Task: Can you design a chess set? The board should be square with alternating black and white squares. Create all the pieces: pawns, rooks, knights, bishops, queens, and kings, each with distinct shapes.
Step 1637:
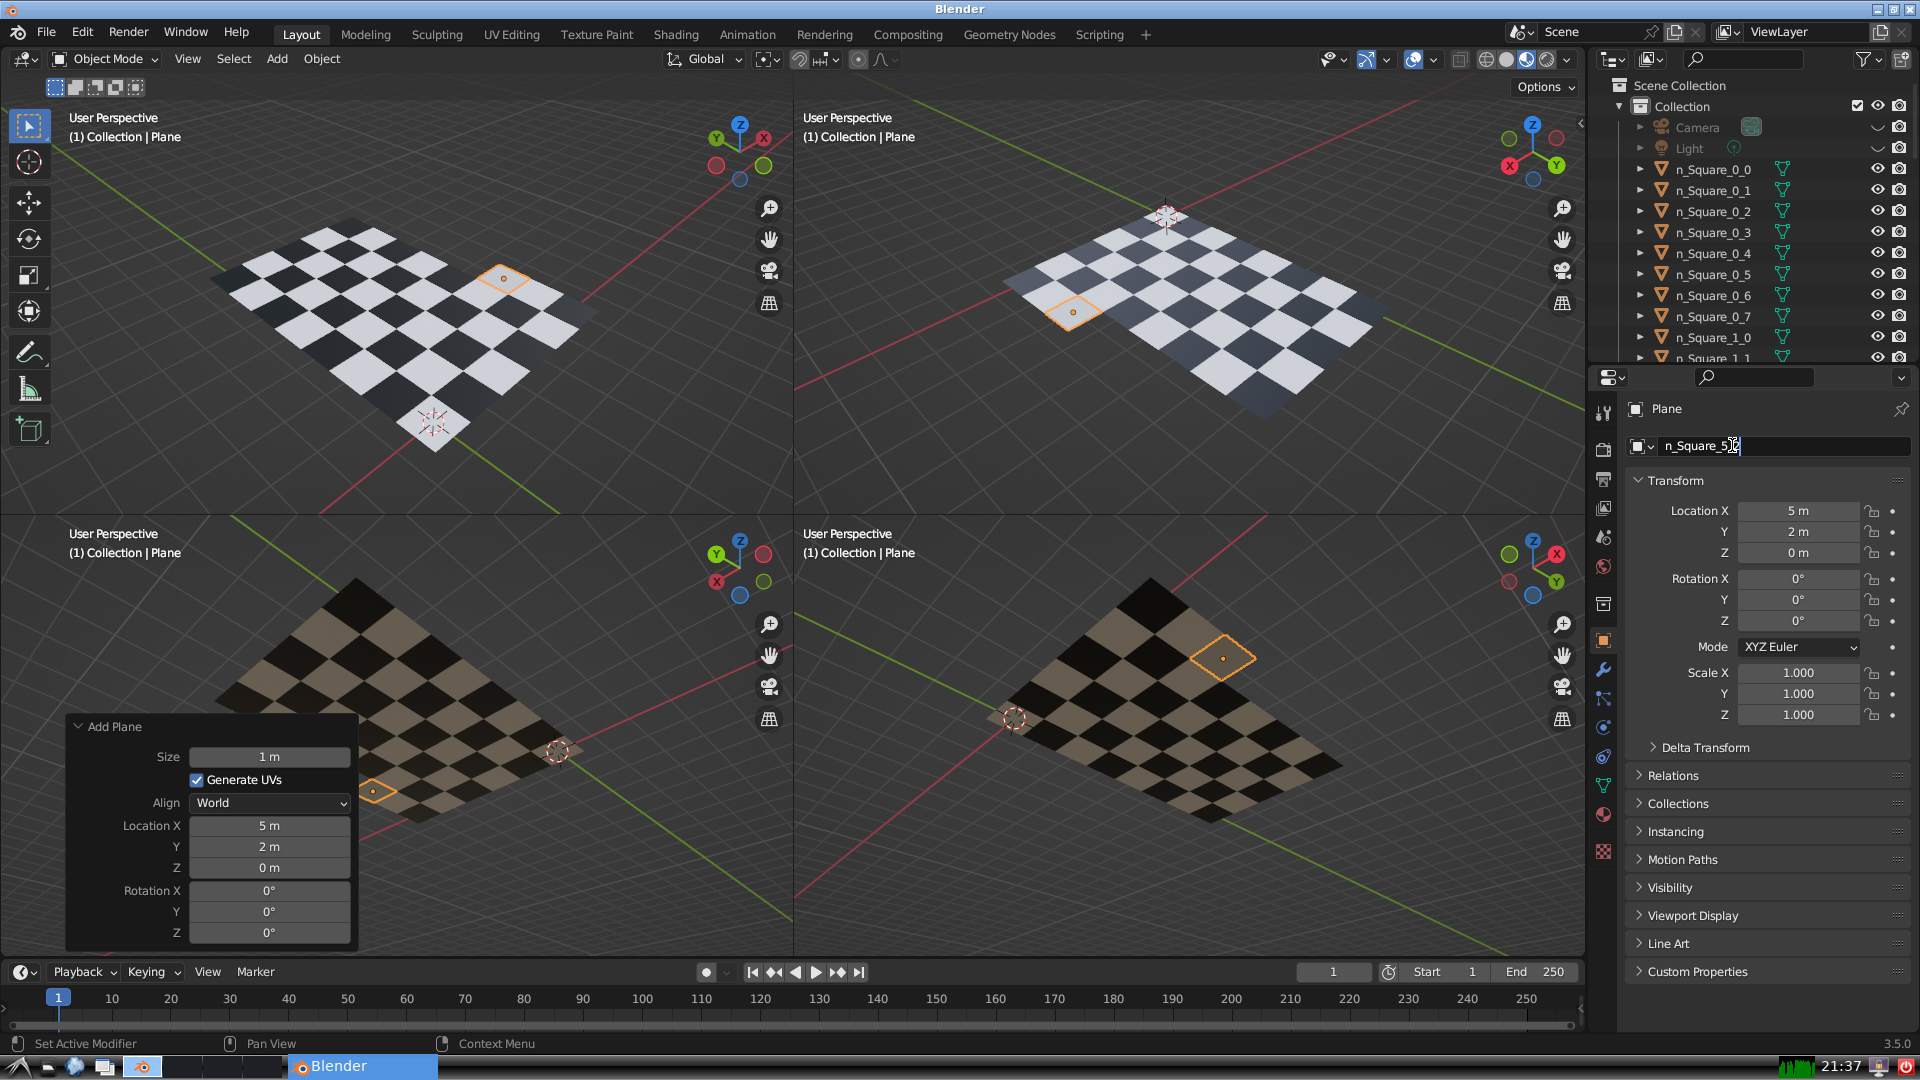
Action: {"key_press": ['Return']}